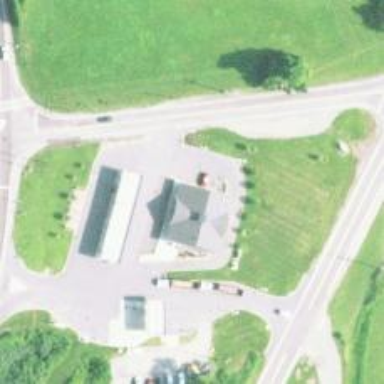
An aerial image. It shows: Convenience shop.